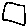
Label: square